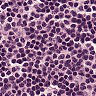
Metastatic tissue present: no